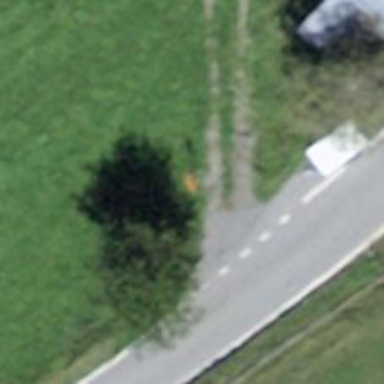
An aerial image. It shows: Pole supporting roof covering pipeline marker.